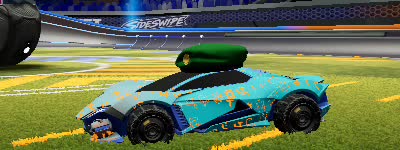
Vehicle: werewolf